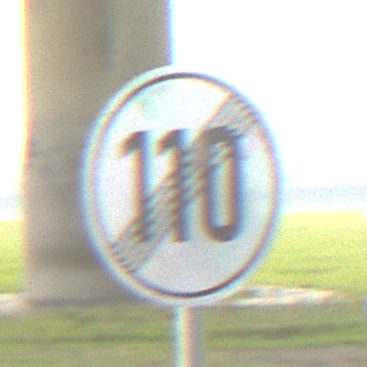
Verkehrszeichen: EndeGeschwindigkeit110
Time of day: SunriseSunset
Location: Outdoor (Suburban)
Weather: PartlyCloudy
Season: NotSpecified
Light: Natural